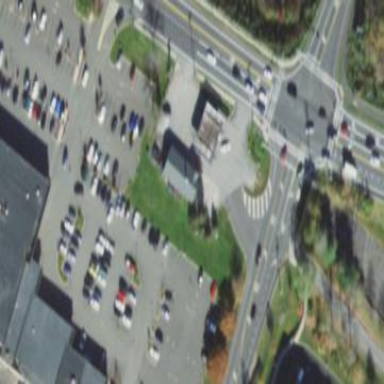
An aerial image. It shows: Fuel station.